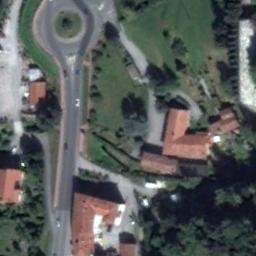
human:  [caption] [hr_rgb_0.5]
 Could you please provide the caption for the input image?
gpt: The roundabout is on the grass next to trees and buildings .

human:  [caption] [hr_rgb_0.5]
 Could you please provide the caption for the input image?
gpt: There are several moving vehicles on the road at the roundabout, There are several buildings and some trees and some lawns around the roundabout .

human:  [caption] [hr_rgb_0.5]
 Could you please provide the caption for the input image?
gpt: There are many trees and buildings around the roundabout .

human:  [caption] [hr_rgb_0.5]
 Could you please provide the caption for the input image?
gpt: The roundabout with some exits and entrances is next to some houses .

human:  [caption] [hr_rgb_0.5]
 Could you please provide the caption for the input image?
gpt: There are some green trees and brown buildings beside the roundabout .